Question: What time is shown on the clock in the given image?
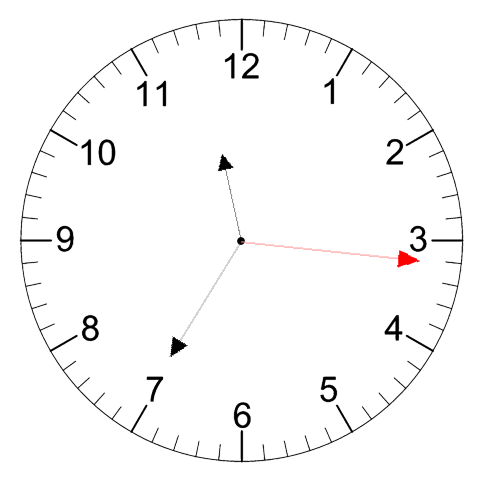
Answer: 11:35:16